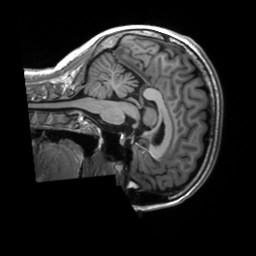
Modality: T1w
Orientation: sagittal
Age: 25
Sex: female
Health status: healthy
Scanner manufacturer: siemens
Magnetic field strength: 3 T
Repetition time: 2.53 s
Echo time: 0.00227 s